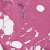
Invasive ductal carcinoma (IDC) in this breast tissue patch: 0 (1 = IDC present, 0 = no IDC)